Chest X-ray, PA view. Patient: 58 years old, sex M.
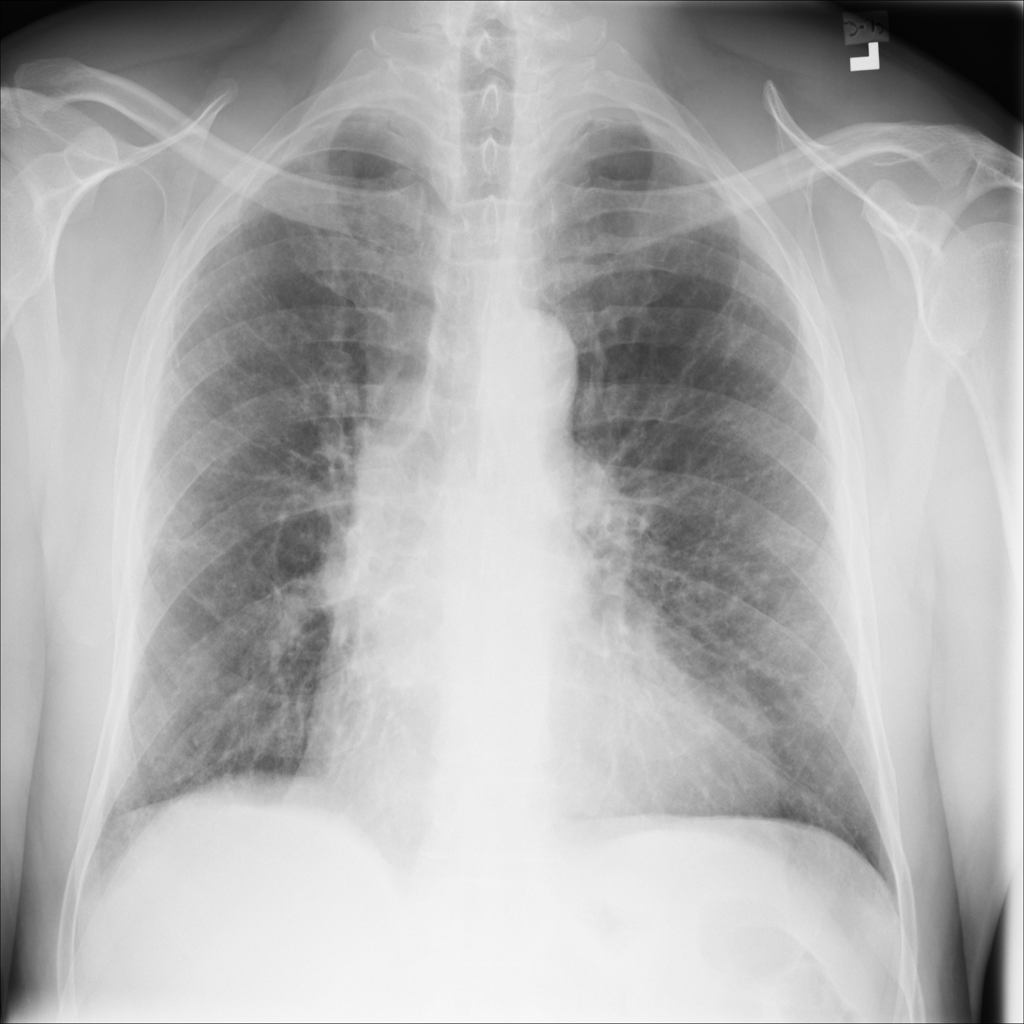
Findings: Fibrosis, Infiltration, Pleural_Thickening